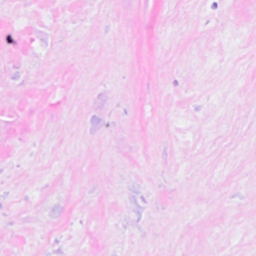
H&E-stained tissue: Breast